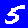
Digit: 5